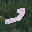
Label: 2